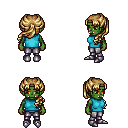
a pixel art fantasy rpg character, female body template, orc, green skin, teal sleeveless shirt, metal pants, blonde princess hairstyle, metal boots, four views (front, back, left, right), 2x2 character sprite sheet, small pixel art, hard edges, no anti-aliasing